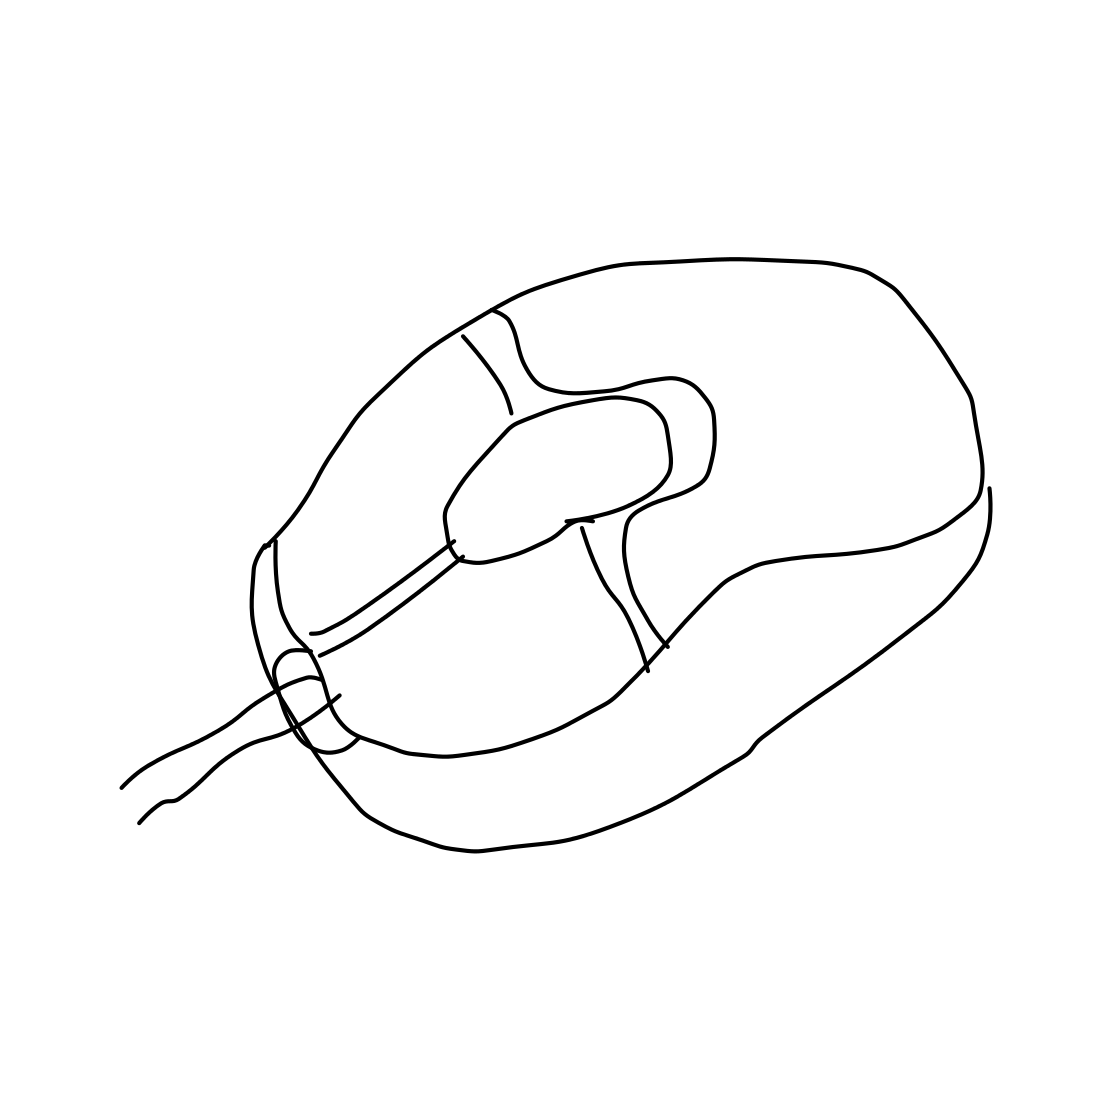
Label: computer-mouse